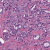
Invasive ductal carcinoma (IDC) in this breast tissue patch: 1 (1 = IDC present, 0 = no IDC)